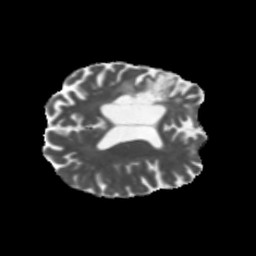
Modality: MD
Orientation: axial
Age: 68
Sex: female
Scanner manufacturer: siemens
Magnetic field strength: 3 T
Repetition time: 5.47 s
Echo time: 0.0854 s